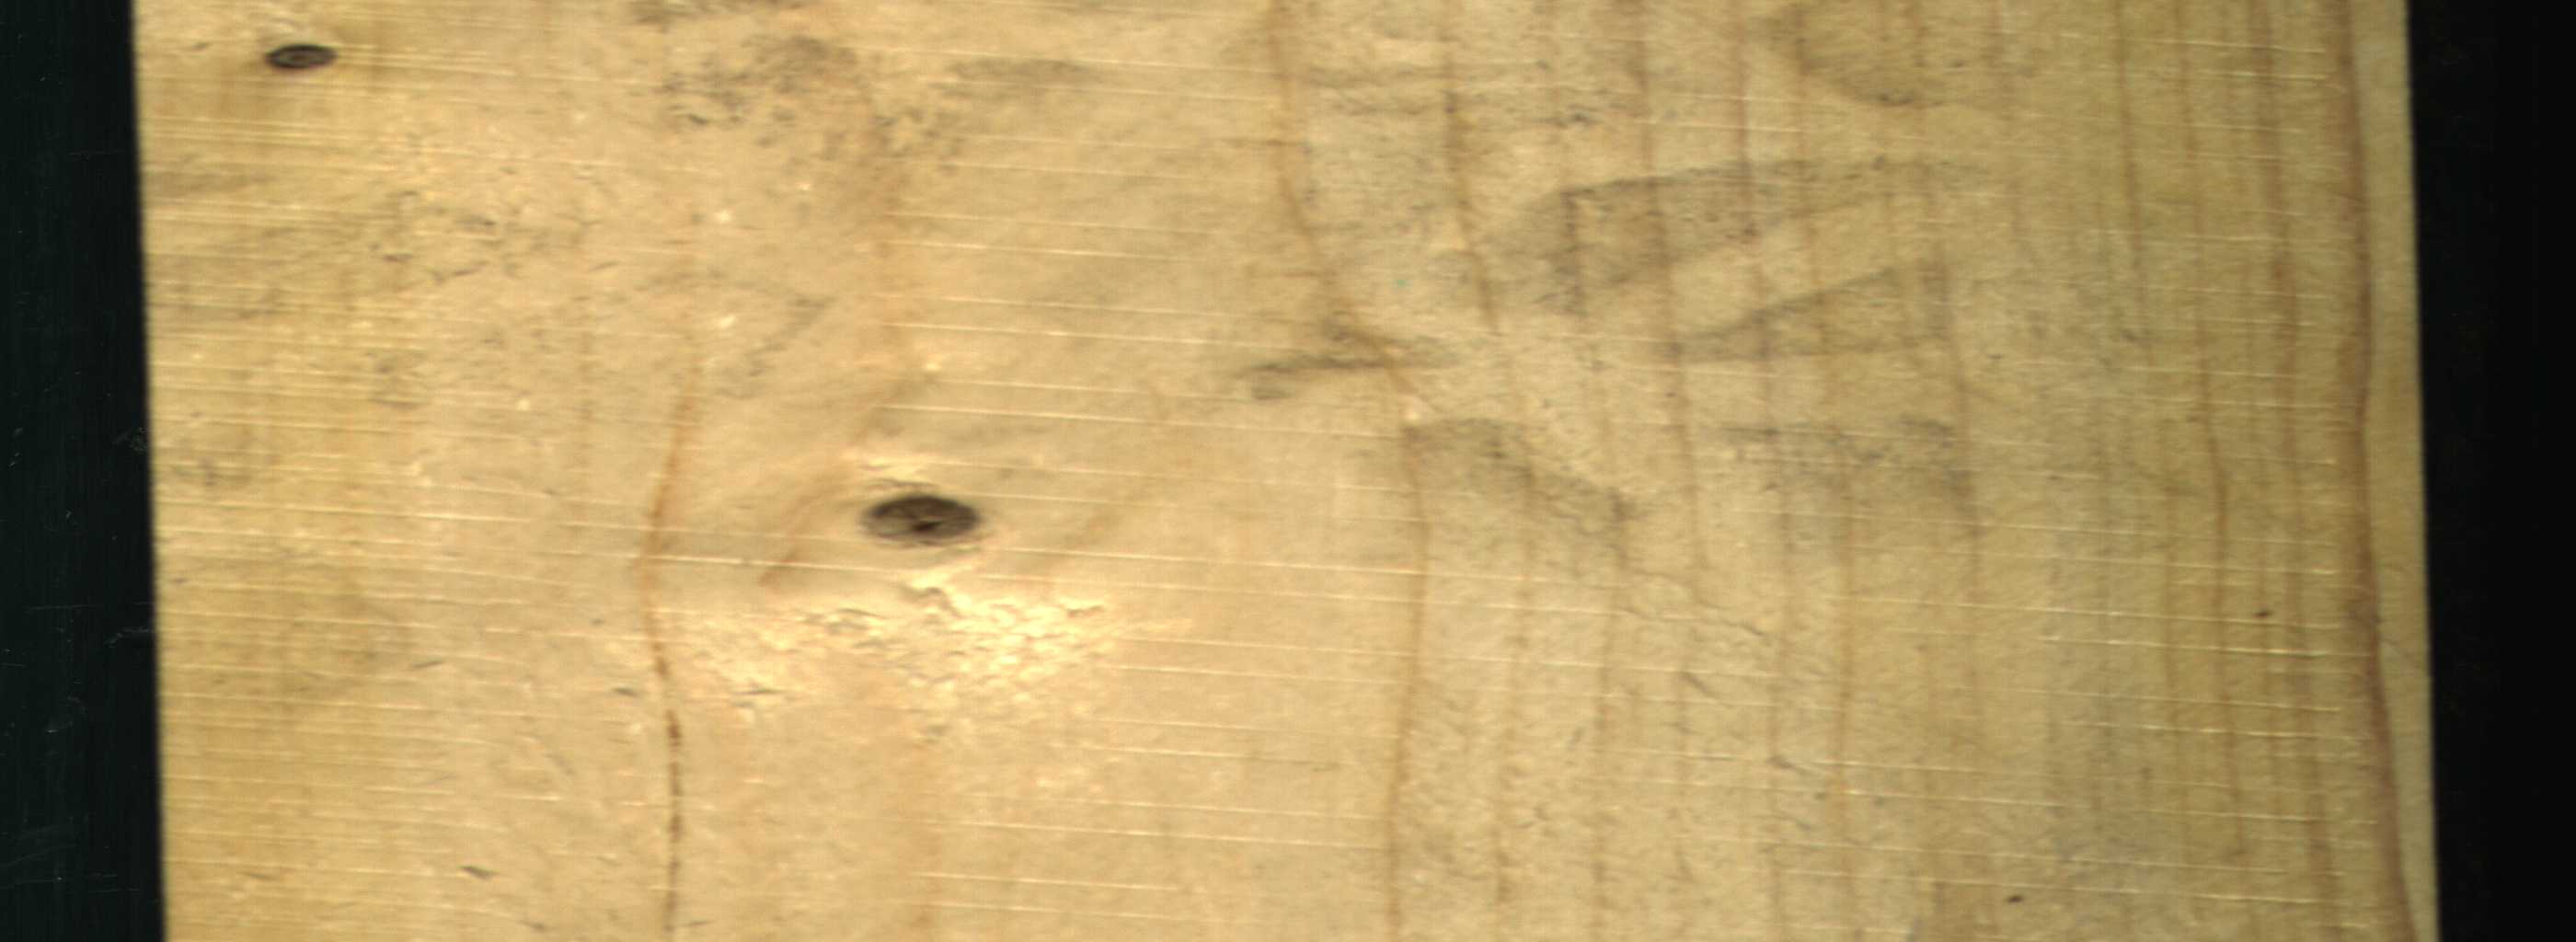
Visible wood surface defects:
resin
Dead_Knot
Dead_Knot